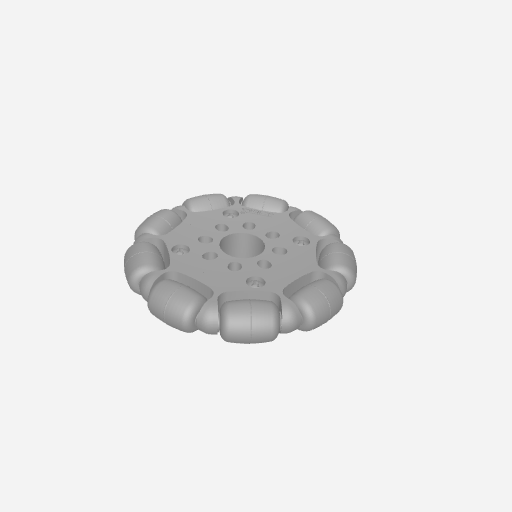
Part: OmniWheel72OD